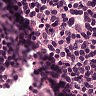
Metastatic tissue present: no